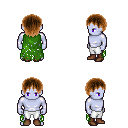
a pixel art fantasy rpg character, male body template, dark elf, purple skin, green tattered cape, white pants, brown plain hairstyle, brown shoes, four views (front, back, left, right), 2x2 character sprite sheet, small pixel art, hard edges, no anti-aliasing